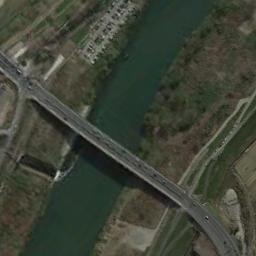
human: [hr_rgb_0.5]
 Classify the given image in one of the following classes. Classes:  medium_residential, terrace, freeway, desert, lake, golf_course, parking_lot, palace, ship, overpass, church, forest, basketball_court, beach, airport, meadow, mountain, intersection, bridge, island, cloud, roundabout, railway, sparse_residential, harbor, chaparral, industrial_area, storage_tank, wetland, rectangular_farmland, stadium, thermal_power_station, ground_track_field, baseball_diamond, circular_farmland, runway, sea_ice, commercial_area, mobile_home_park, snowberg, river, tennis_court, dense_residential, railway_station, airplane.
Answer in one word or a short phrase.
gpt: bridge